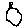
Label: hexagon